Question: I'm using SimpleForm and was able to create a list of radios. Is there a way that I can render them as buttons or images?
I did some search and tried this:
'''
- f.collection_radio_buttons(:category, [['Male', 'icon_male'], ['Female', 'icon_female']], :first, :last) do |category|
= category.label { image_tag("/assets/icons/16x16/#{category.text}.png") + category.radio_button }
'''
However, it still renders the radio icon, see below

Is there a way to render it as just images that's selectable or as buttons similar to Twitter Bootstrap button? <URL>
Also, this requires me to specify the list of images in the view, I need it to be driven off the model, something like 'category.image_url'
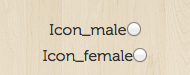
Answer: I ended up not using simple_form's radio element. I simply resorted to jQuery and a hidden input element.